Question: My problem is: when I set the project build action to release instead of debug a control from an external library is lost. every line that uses it have this error:
> 'myControlName' is not defined.
the control is part of SDK library (I mean I didn't create it)
when I set the action to debug again and rebuild the problem is gone
so what's the problem?
Edit: I have encountered this problem before when i used <URL>
now it's another library but the error is the same
Edit: the reference is a dll file
screenshot after setting build action to release.

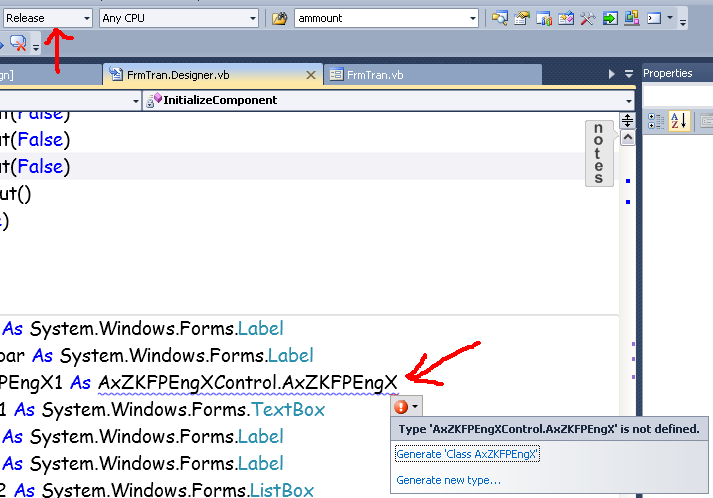
Answer: There are project settings that are specific to the configuration, they store different values for Debug vs Release. The very first thing you'll have to fix, visible in the screen shot, is Project + Properties, Compile tab, scroll down, Advanced Compile Options, Target CPU. Change it from AnyCPU to x86. An ActiveX control like you are using is very rarely available in 64-bit mode, you have to force the app to run in 32-bit mode so it can use the control.
That however is a long short for the specific error. Another one that's important and more readily explains such a problem is the Framework Target setting. Try selecting the full one instead of the Client profile. Not a great explanation either btw. Chase possible other fixes by comparing the Compile tab settings for the Debug vs Release configurations. A complete outlier explanation is that you added the ActiveX reference by editing the .vbproj file instead of using the IDE. Be sure to pay attention to any warnings in the Error List window, such a warning may produce hard to diagnose other errors.